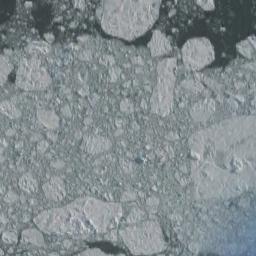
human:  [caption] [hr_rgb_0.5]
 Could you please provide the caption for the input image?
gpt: There are many ice on the light green sea .

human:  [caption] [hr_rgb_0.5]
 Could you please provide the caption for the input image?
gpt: Sea ice is surrounded by water .

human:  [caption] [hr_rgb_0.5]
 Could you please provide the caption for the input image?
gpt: There are countless ice cubes of various sizes that are closely connected to form a large piece floating on the deep blue sea and cover the sea .

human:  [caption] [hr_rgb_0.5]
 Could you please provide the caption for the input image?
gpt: A lot of sea ice of different sizes gathers together and the color of the seawater is deep blue .

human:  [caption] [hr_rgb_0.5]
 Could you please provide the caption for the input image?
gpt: There are sea ice on the ice sheet .